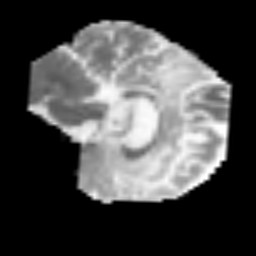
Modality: MD
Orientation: sagittal
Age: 62
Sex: female
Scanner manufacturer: siemens
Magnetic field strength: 3 T
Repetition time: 3.2 s
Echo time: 0.081 s